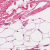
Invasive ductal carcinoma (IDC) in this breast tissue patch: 0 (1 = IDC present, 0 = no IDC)